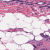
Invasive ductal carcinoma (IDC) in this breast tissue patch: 1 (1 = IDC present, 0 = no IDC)